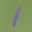
Label: 1